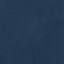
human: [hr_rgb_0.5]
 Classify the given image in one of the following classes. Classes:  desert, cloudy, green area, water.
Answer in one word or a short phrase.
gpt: water